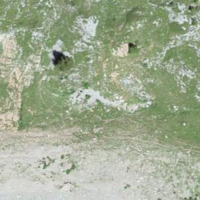
EUNIS habitat code: 26
Species observed at this site:
Cirsium vulgare